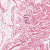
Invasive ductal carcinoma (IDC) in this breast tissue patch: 0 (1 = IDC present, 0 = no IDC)